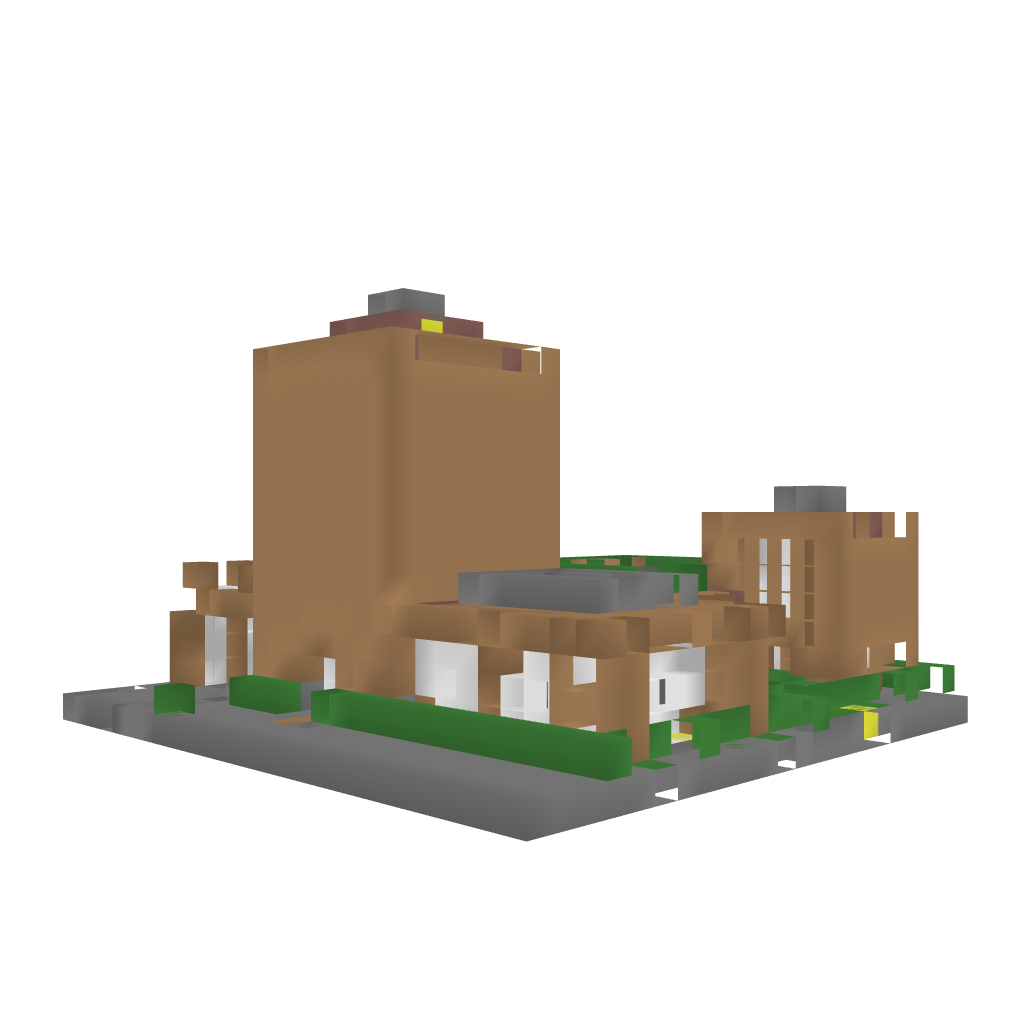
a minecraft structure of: Futurist-Wood-House good quality